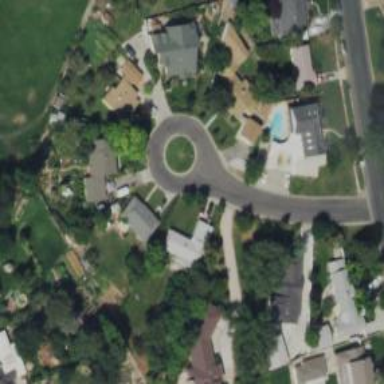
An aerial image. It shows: Turning loop on the road.